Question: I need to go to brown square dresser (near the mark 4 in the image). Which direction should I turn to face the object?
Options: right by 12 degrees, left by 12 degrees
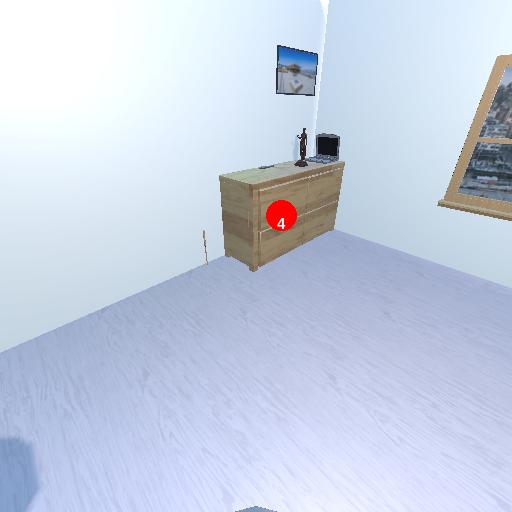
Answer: right by 12 degrees